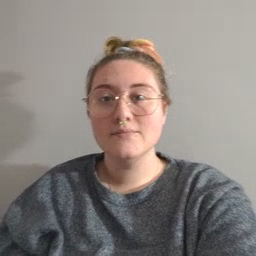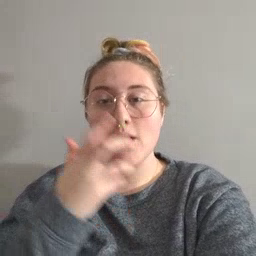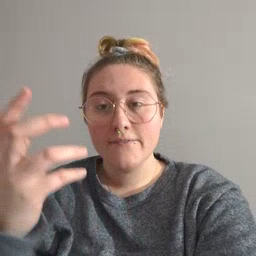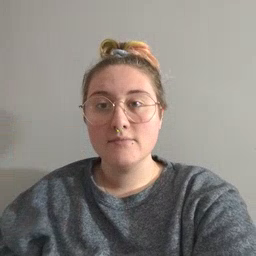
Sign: giraffe